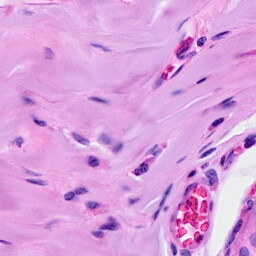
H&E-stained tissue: Breast